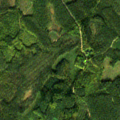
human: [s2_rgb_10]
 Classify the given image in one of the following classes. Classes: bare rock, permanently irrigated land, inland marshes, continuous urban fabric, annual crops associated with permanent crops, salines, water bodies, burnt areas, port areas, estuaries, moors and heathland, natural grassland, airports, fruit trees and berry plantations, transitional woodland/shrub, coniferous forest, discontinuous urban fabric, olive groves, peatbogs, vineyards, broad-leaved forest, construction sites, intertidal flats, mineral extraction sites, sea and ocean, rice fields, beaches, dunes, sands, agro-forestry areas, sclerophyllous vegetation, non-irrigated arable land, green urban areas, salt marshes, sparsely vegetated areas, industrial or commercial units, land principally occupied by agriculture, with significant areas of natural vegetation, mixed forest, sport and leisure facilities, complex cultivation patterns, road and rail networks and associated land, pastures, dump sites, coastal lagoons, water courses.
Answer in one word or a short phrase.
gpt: coniferous forest, mixed forest